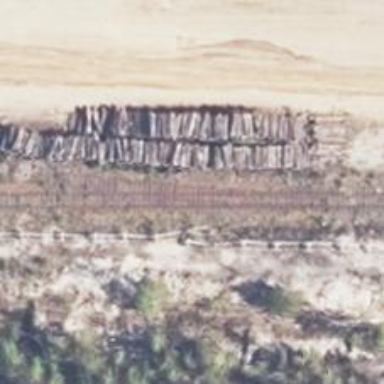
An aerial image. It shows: Disused railway spur.